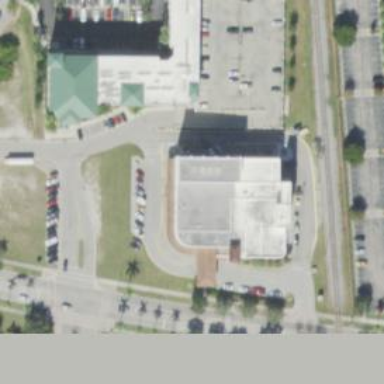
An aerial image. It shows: Theater building.